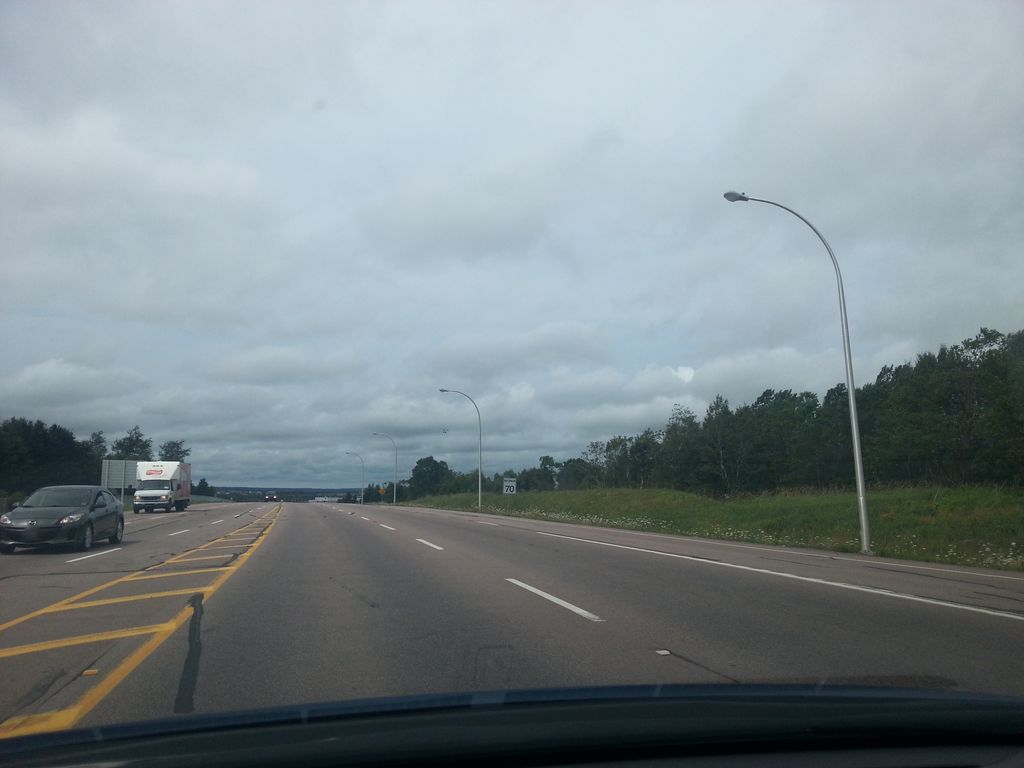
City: charlottetown